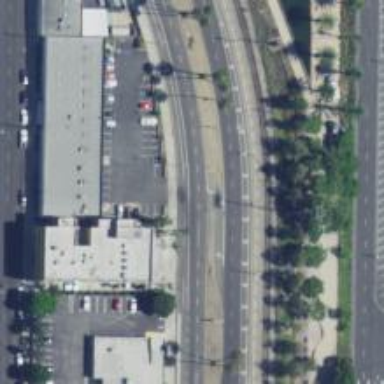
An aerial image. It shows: Asphalt road at the secondary link level.